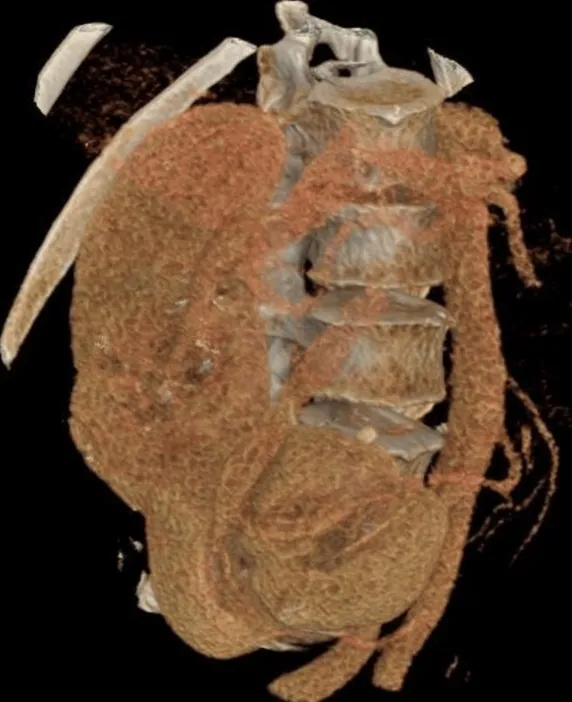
Volume rendering reformatted image of arterial phase computed tomography (CT) showing the S-shaped kidney. . The kidney, its vasculature, and the lumbar spine were segmented based on density. The increased cranio-caudal length and the rotation of the kidney can be appreciated.
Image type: radiology (ct)